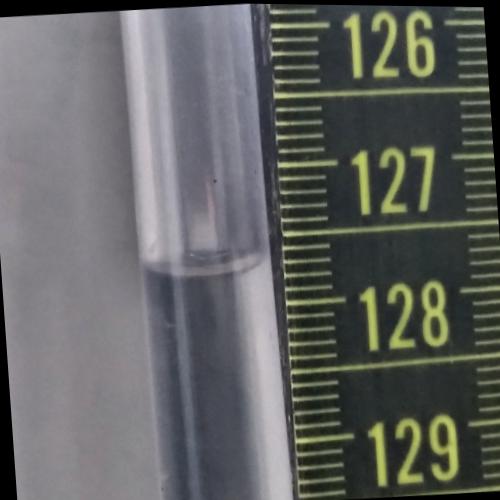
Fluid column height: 127.7 cm